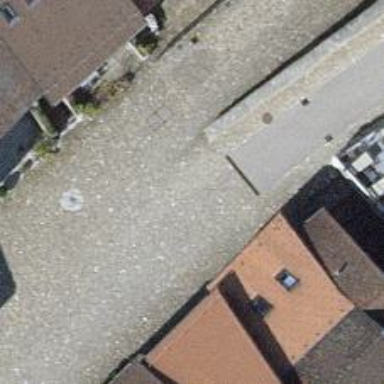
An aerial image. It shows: Pedestrian road with unhewn cobblestone surface.